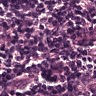
Metastatic tissue present: no